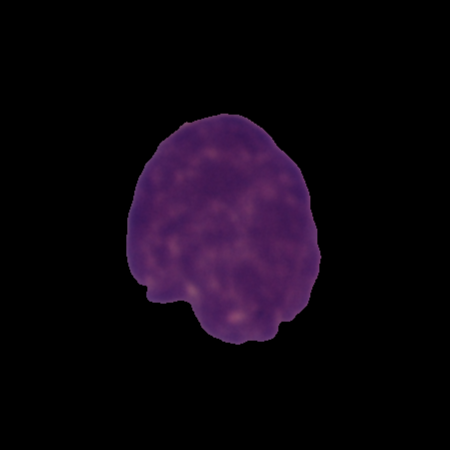
Label: cancer